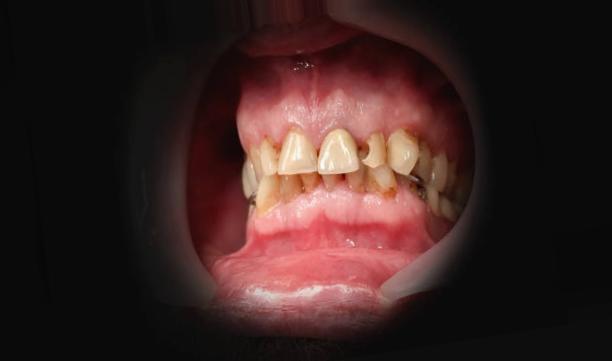
Condition: Caries